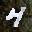
Label: 4